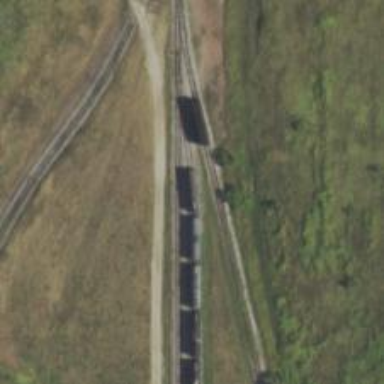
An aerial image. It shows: Rail spur service.